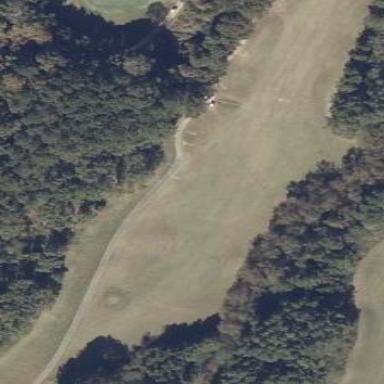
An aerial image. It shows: Rough golf area with grass surface.